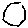
Label: hexagon